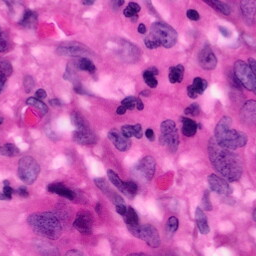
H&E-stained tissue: Pancreatic